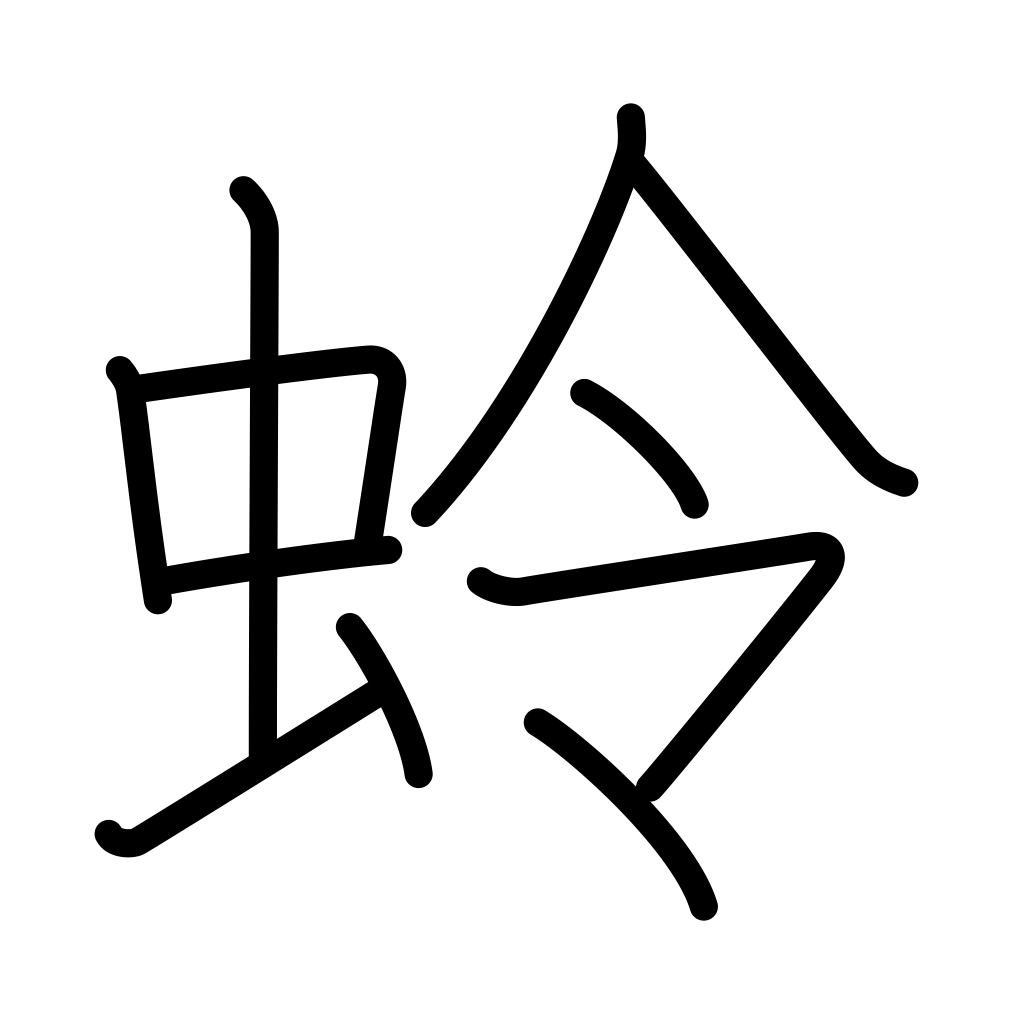
Meaning: dragonfly, moon moth